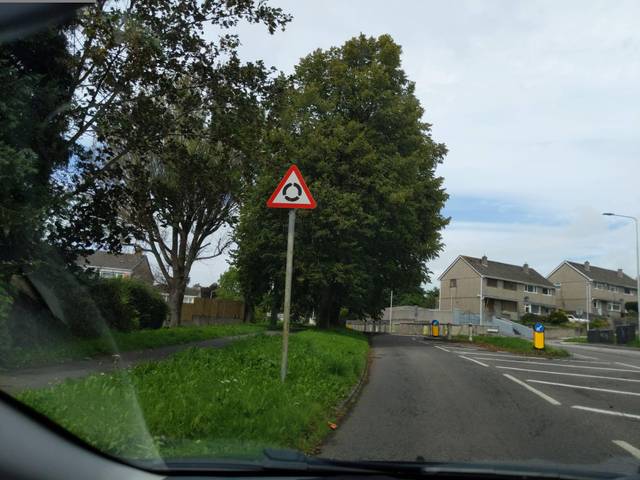
Region: United Kingdom
Coordinates: 50.397, -4.109